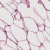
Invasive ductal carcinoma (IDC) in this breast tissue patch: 0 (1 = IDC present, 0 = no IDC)